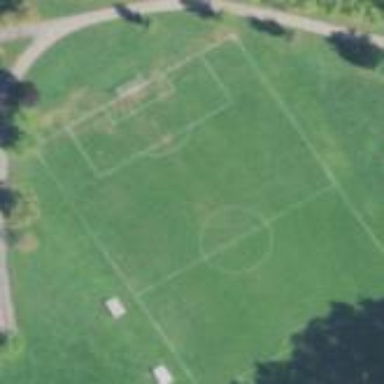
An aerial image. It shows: Soccer pitch for leisure land activities.